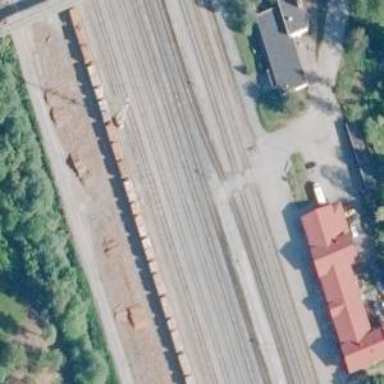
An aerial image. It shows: Railway crossing with saltire marking.